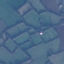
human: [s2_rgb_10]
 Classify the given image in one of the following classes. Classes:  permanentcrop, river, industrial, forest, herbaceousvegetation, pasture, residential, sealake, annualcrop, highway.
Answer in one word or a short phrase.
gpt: Pasture